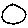
Label: circle